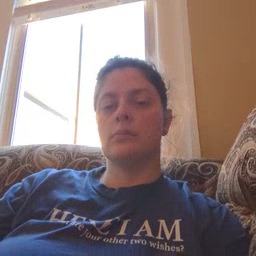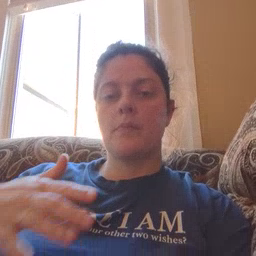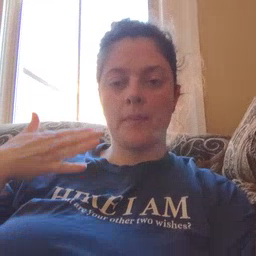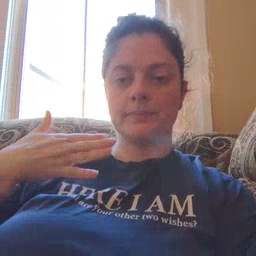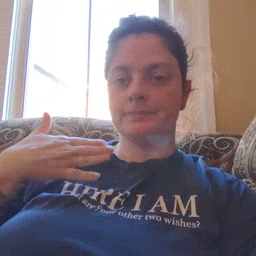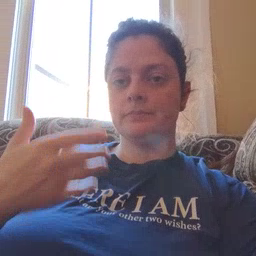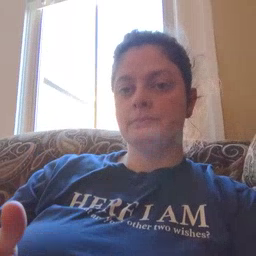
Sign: happy